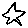
Label: star